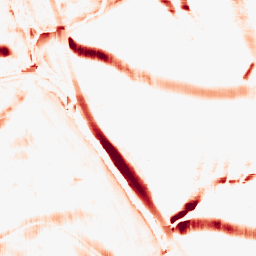
Category: morphological
Decomposition family: morphological_square
Decomposition parameters: operation: opening
size: 20
Upsampling method: sinc_hamming
Upsampling parameters: scale: 4
kernel_size: 8
Upsampling scale: 4